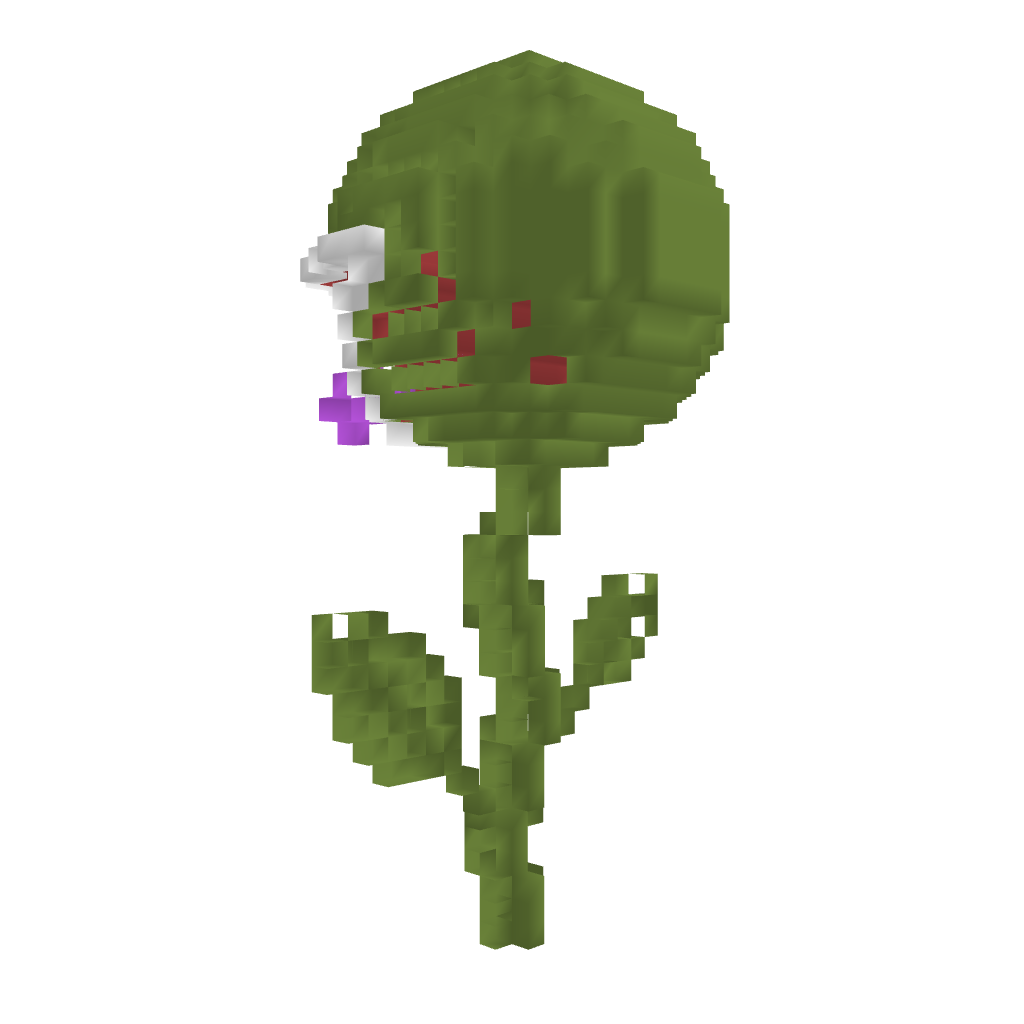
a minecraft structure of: Hungry Plant bad low quality